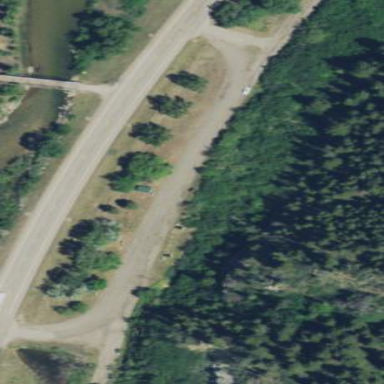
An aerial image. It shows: Rest area along the road.